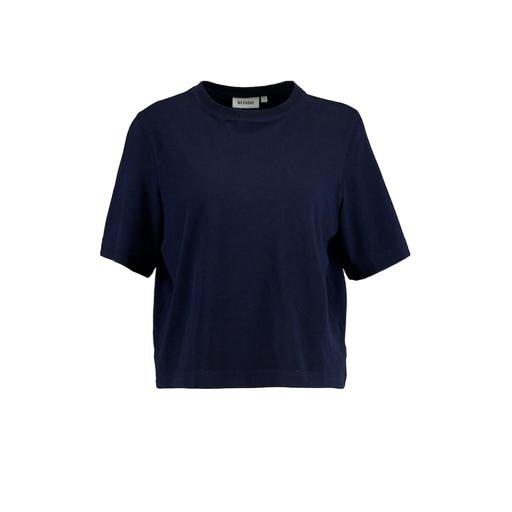
boxy fit t-shirt, loose fit t-shirt, boxy t-shirt, white background